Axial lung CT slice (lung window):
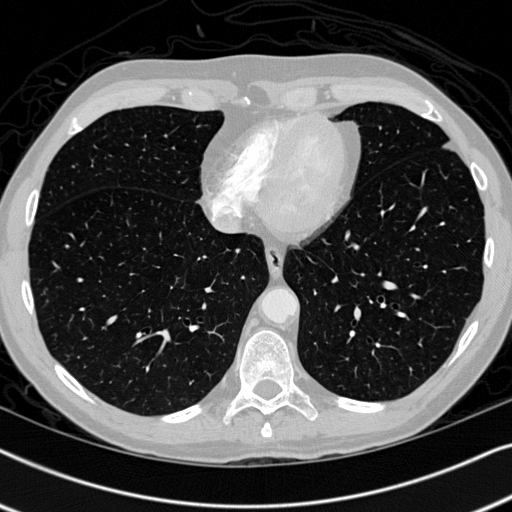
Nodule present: no